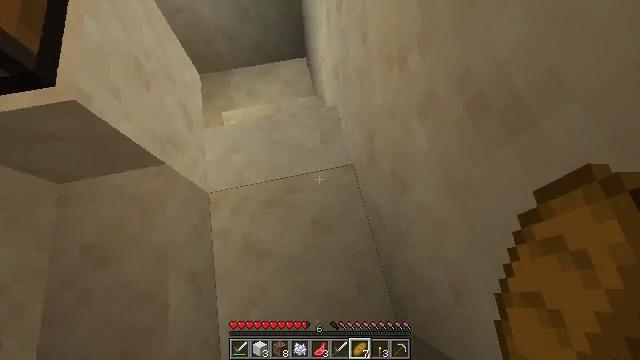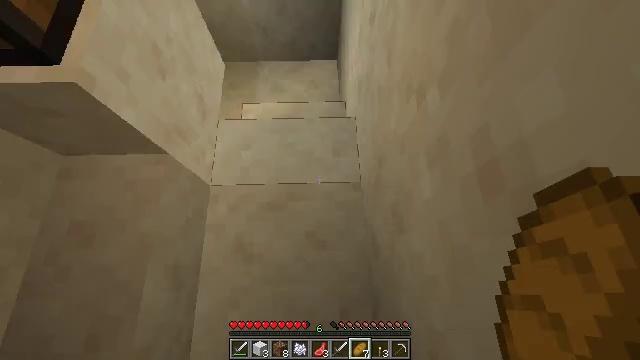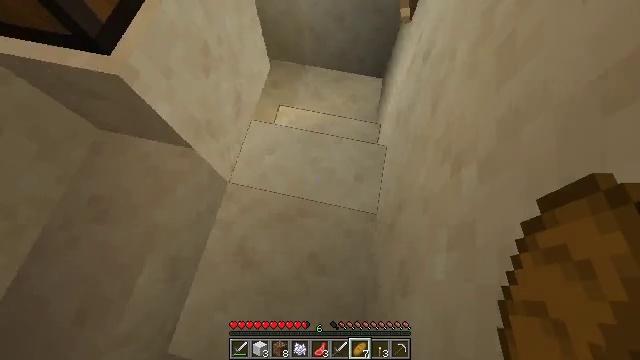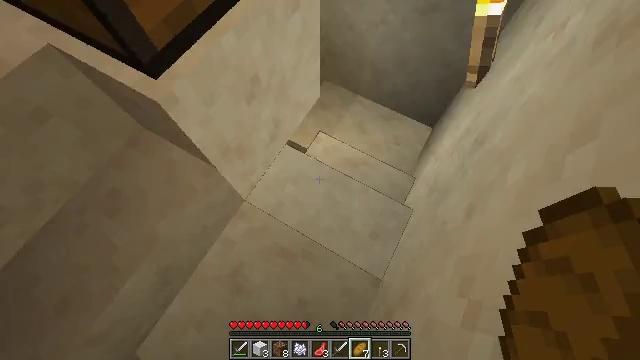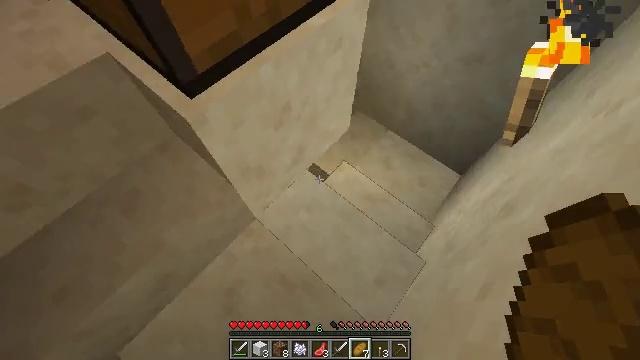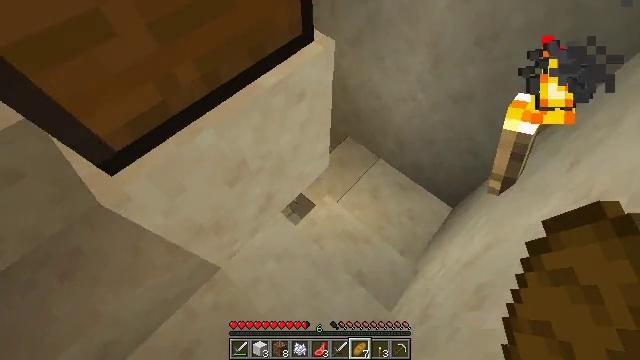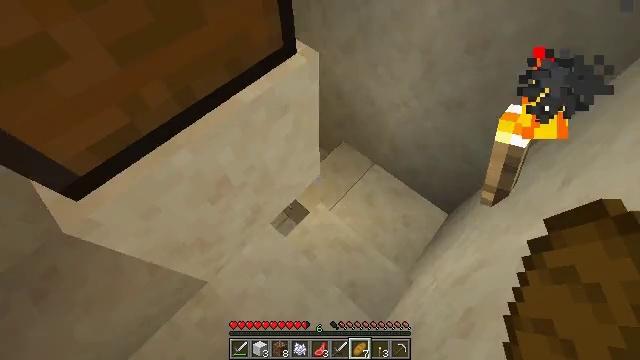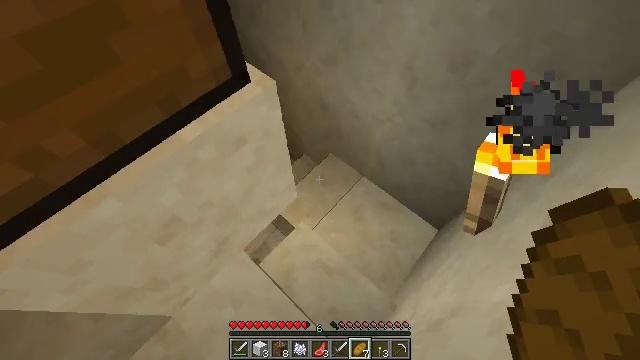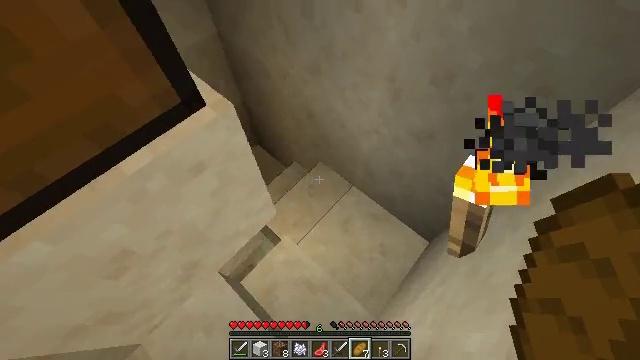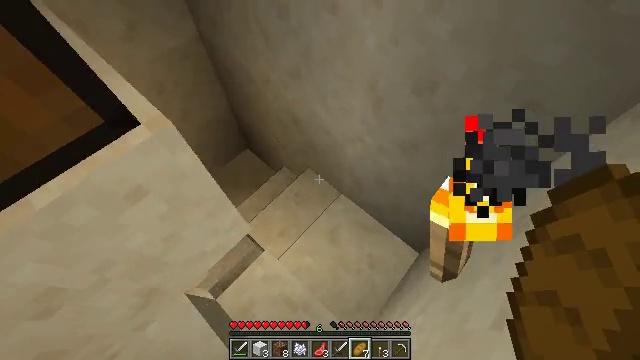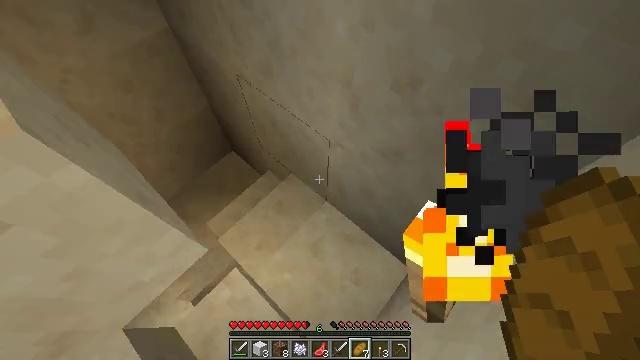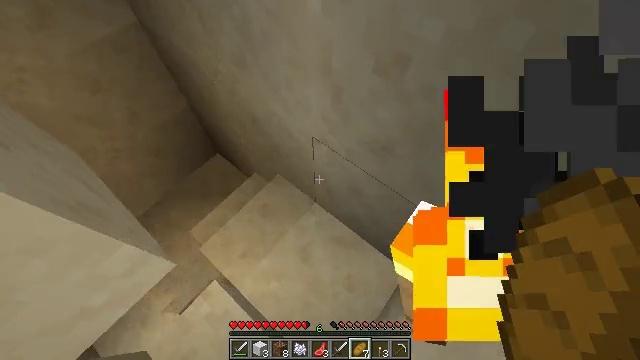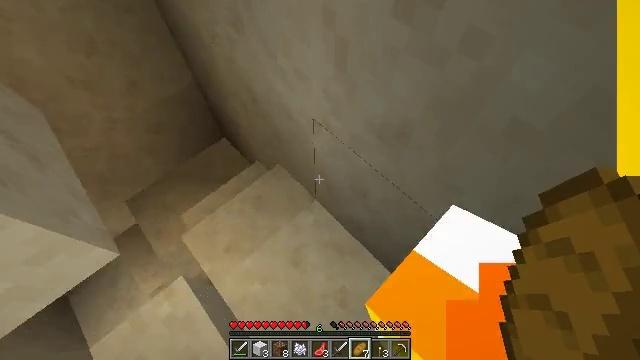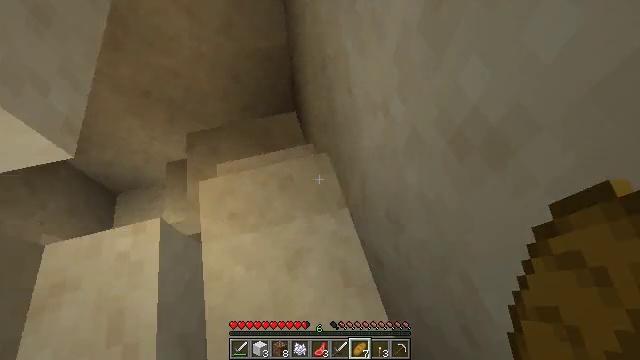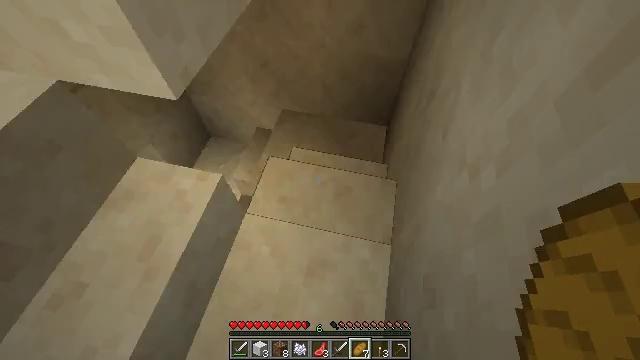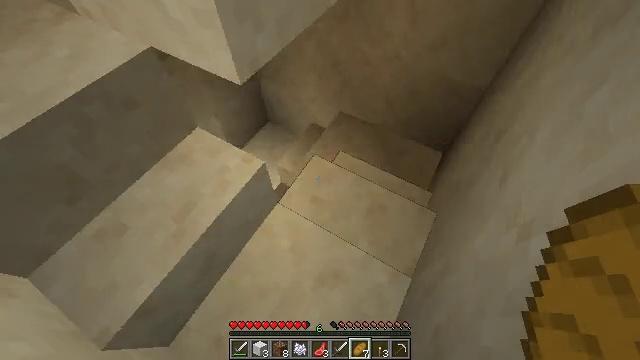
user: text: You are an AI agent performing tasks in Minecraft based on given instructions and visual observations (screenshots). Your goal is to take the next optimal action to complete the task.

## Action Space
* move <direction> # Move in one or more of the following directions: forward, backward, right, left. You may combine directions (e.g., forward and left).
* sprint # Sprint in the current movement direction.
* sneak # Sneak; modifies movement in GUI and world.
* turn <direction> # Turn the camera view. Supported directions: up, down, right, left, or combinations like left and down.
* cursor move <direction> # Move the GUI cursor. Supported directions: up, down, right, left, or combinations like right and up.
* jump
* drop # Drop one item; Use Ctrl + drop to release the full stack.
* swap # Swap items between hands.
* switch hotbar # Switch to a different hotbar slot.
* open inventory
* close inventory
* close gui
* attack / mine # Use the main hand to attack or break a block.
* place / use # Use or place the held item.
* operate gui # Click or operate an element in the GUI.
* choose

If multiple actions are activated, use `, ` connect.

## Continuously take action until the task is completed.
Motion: motion action
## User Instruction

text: Mine the green bed.
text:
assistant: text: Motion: move forward and move right, turn left
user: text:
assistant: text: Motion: move forward and move right, turn left
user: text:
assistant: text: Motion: move forward and move right, turn left and up
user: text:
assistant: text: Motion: move forward and move right, turn left and up
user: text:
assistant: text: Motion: move forward and move right, turn left and up
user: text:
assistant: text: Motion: move forward and move right
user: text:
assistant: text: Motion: move forward and move right
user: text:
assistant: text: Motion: move forward and move right
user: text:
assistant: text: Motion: move forward and move right
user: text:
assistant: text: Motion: move forward and move right
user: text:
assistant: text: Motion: move forward and move right, turn right
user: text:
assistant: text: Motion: move forward and move right, turn left
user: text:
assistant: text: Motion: move forward and move right, turn left and up
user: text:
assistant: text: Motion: move forward and move right, turn left and up
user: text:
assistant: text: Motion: move forward and move right, turn left
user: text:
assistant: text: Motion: move forward and move right, turn left
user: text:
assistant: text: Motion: move forward and move right, turn left
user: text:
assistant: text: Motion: move forward and move right, turn left
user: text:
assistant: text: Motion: move forward and move right, turn left and down
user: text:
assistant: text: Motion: move forward and move right, turn left and down
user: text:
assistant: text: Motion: move forward and move right, turn left and down
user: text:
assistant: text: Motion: move forward and move right, turn left and down
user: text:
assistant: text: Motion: move forward and move right, turn left and down
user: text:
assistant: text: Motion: move forward and move right, turn left and down
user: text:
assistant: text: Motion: move forward and move right, turn left and down
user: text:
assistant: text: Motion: move forward and move right, turn left and down
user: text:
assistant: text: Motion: move forward and move right, turn left
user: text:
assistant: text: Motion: move forward and move right, turn left
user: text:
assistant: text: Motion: move forward and move right, turn left
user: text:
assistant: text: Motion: move forward and move right, turn left